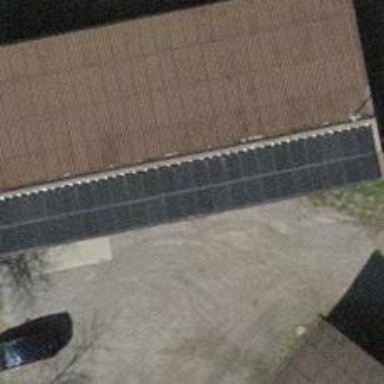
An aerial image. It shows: Solar power generator utilizing photovoltaic technology with solar photovoltaic panels.